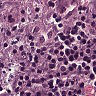
Metastatic tissue present: no